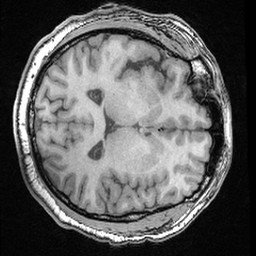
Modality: T1w
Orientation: axial
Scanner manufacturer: ge
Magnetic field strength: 3 T
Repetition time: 0.008572 s
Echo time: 0.003384 s